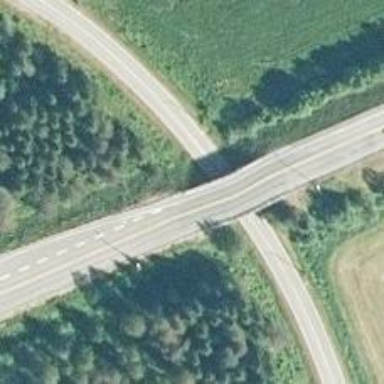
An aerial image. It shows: Trunk highway bridge with asphalt surface.